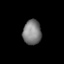
Tissue: lung
Cell type: Epithelial cells
Senescence score: 0.2379
Nuclear area (px): 443
Mean DAPI intensity: 125.646